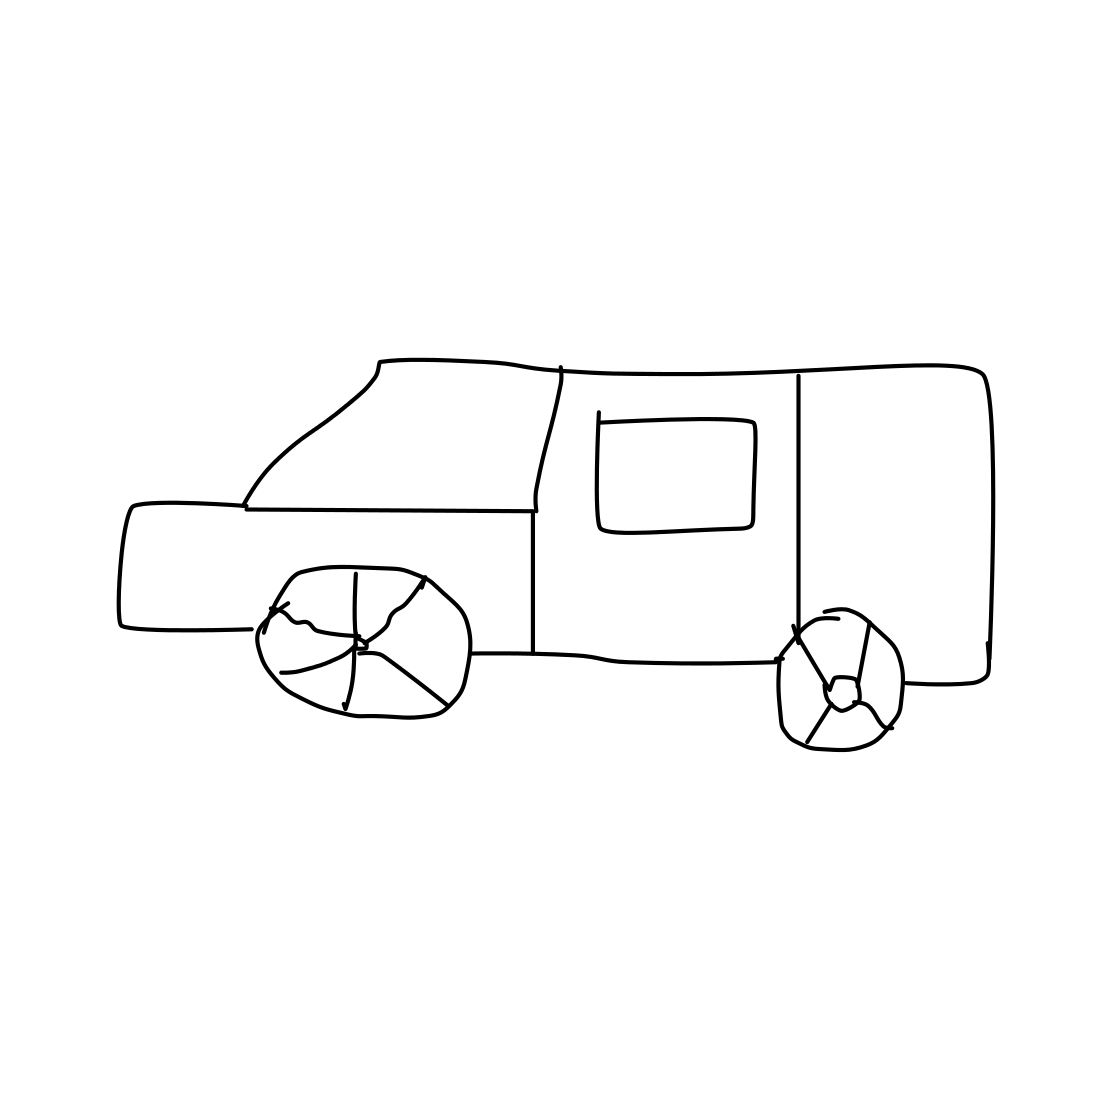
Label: suv